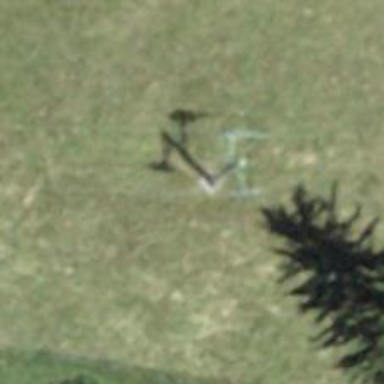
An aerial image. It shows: Pylon used for aerialway.